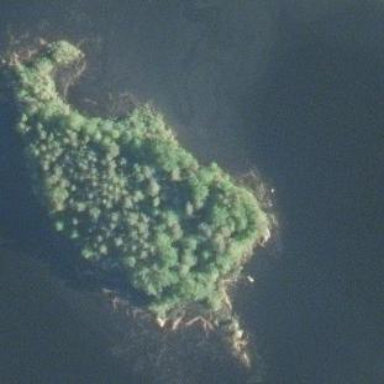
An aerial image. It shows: Islet.